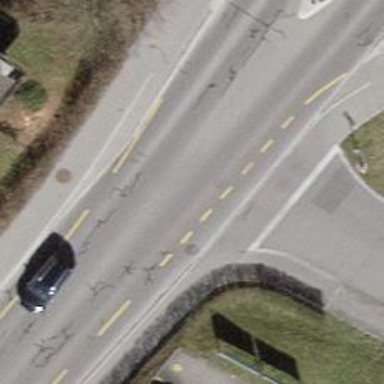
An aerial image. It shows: Secondary road with asphalt surface. It has sidewalks on both sides and designated cycle lane.